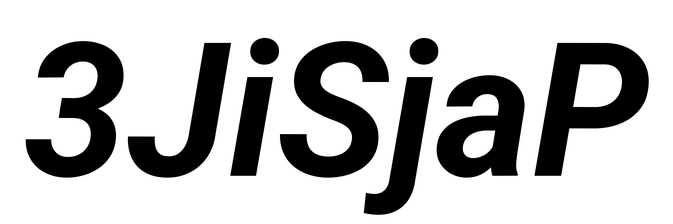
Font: Roboto-Italic_Bold_Italic